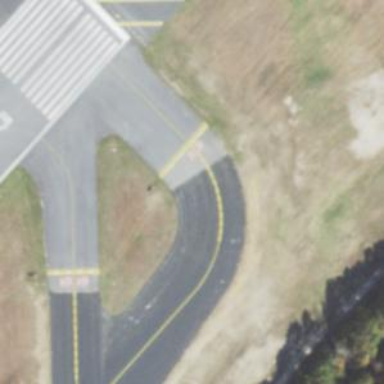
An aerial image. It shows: View of taxiway at the airport.